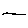
Label: line